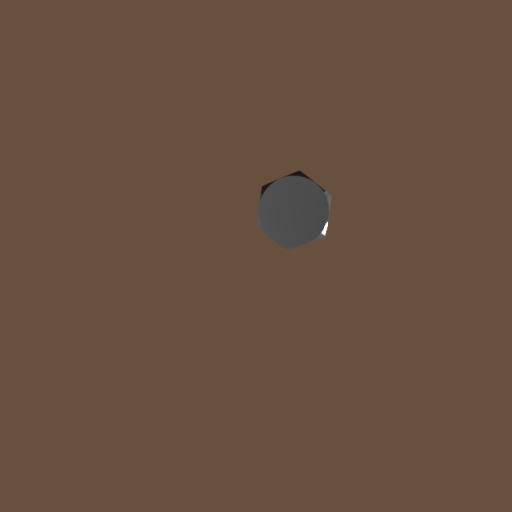
Label: bolt